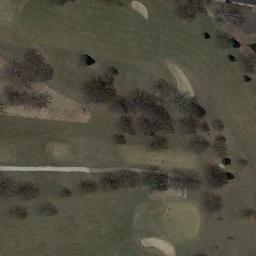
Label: golf_course